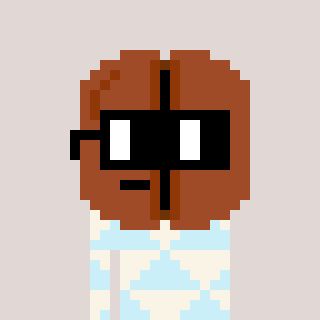
a pixel art character with square black glasses, a coffeebean-shaped head and a cold-colored body on a warm background